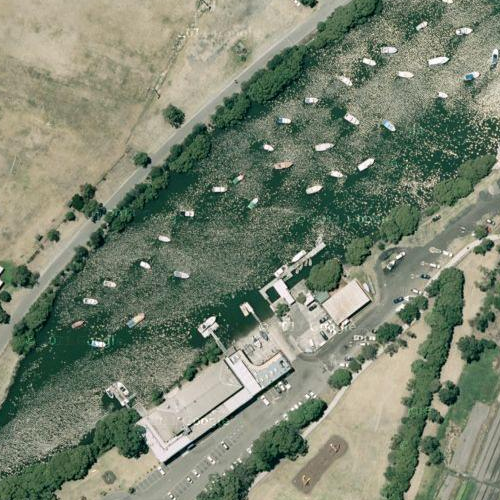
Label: sydney